Brain MRI, t2w sequence, axial 2D slice.
Patient: age 18, sex F, weight 95 kg, height 1.95 m
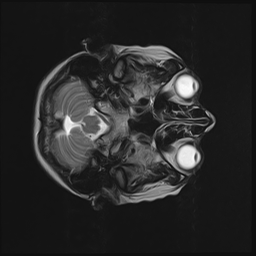